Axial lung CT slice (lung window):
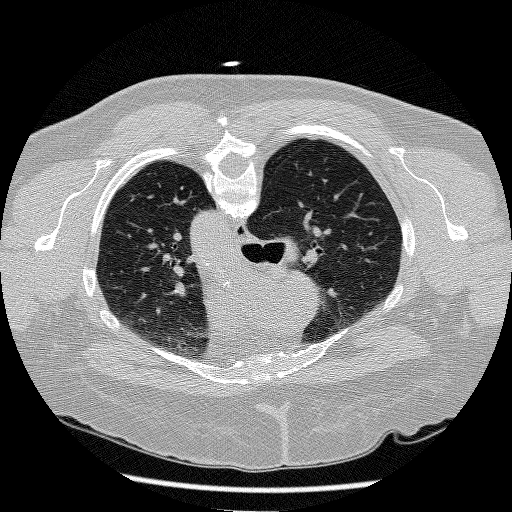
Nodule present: no